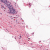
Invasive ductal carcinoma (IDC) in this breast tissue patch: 0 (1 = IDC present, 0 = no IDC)